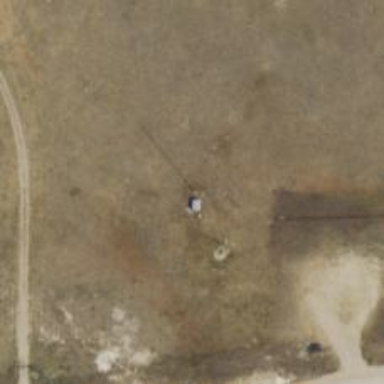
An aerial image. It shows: Mast structure.